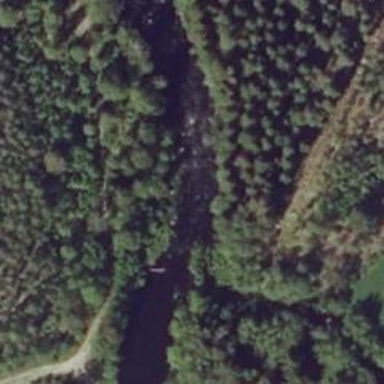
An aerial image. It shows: River with rapids.